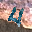
Label: 4